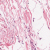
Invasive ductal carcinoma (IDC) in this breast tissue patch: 0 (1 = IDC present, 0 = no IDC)